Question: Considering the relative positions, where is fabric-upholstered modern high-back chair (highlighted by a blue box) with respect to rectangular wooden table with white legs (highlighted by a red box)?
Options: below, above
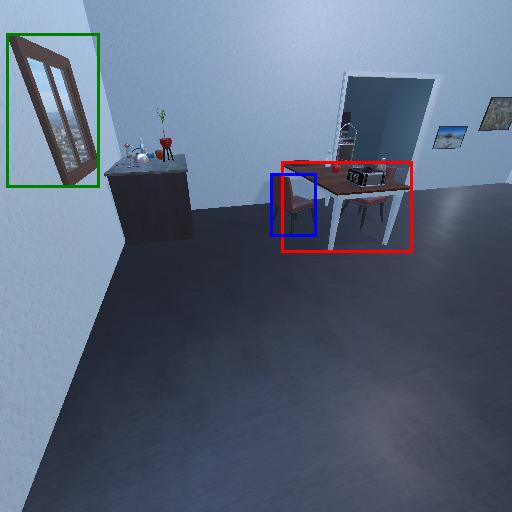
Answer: below